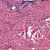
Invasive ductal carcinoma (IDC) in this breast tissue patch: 0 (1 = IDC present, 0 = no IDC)